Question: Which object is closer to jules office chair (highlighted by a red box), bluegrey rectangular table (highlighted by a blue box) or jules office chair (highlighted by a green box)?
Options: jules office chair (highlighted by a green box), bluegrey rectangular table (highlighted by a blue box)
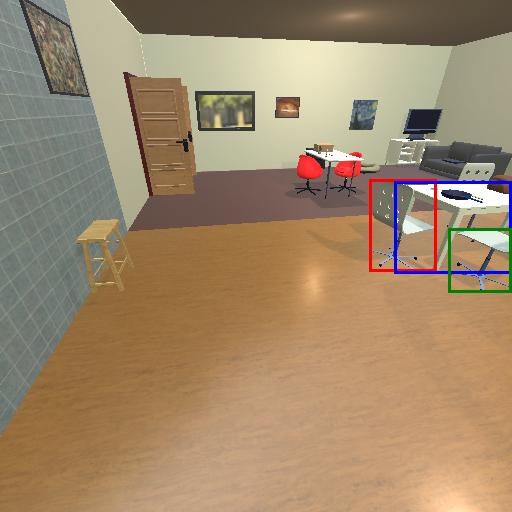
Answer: jules office chair (highlighted by a green box)